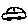
Label: car